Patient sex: M
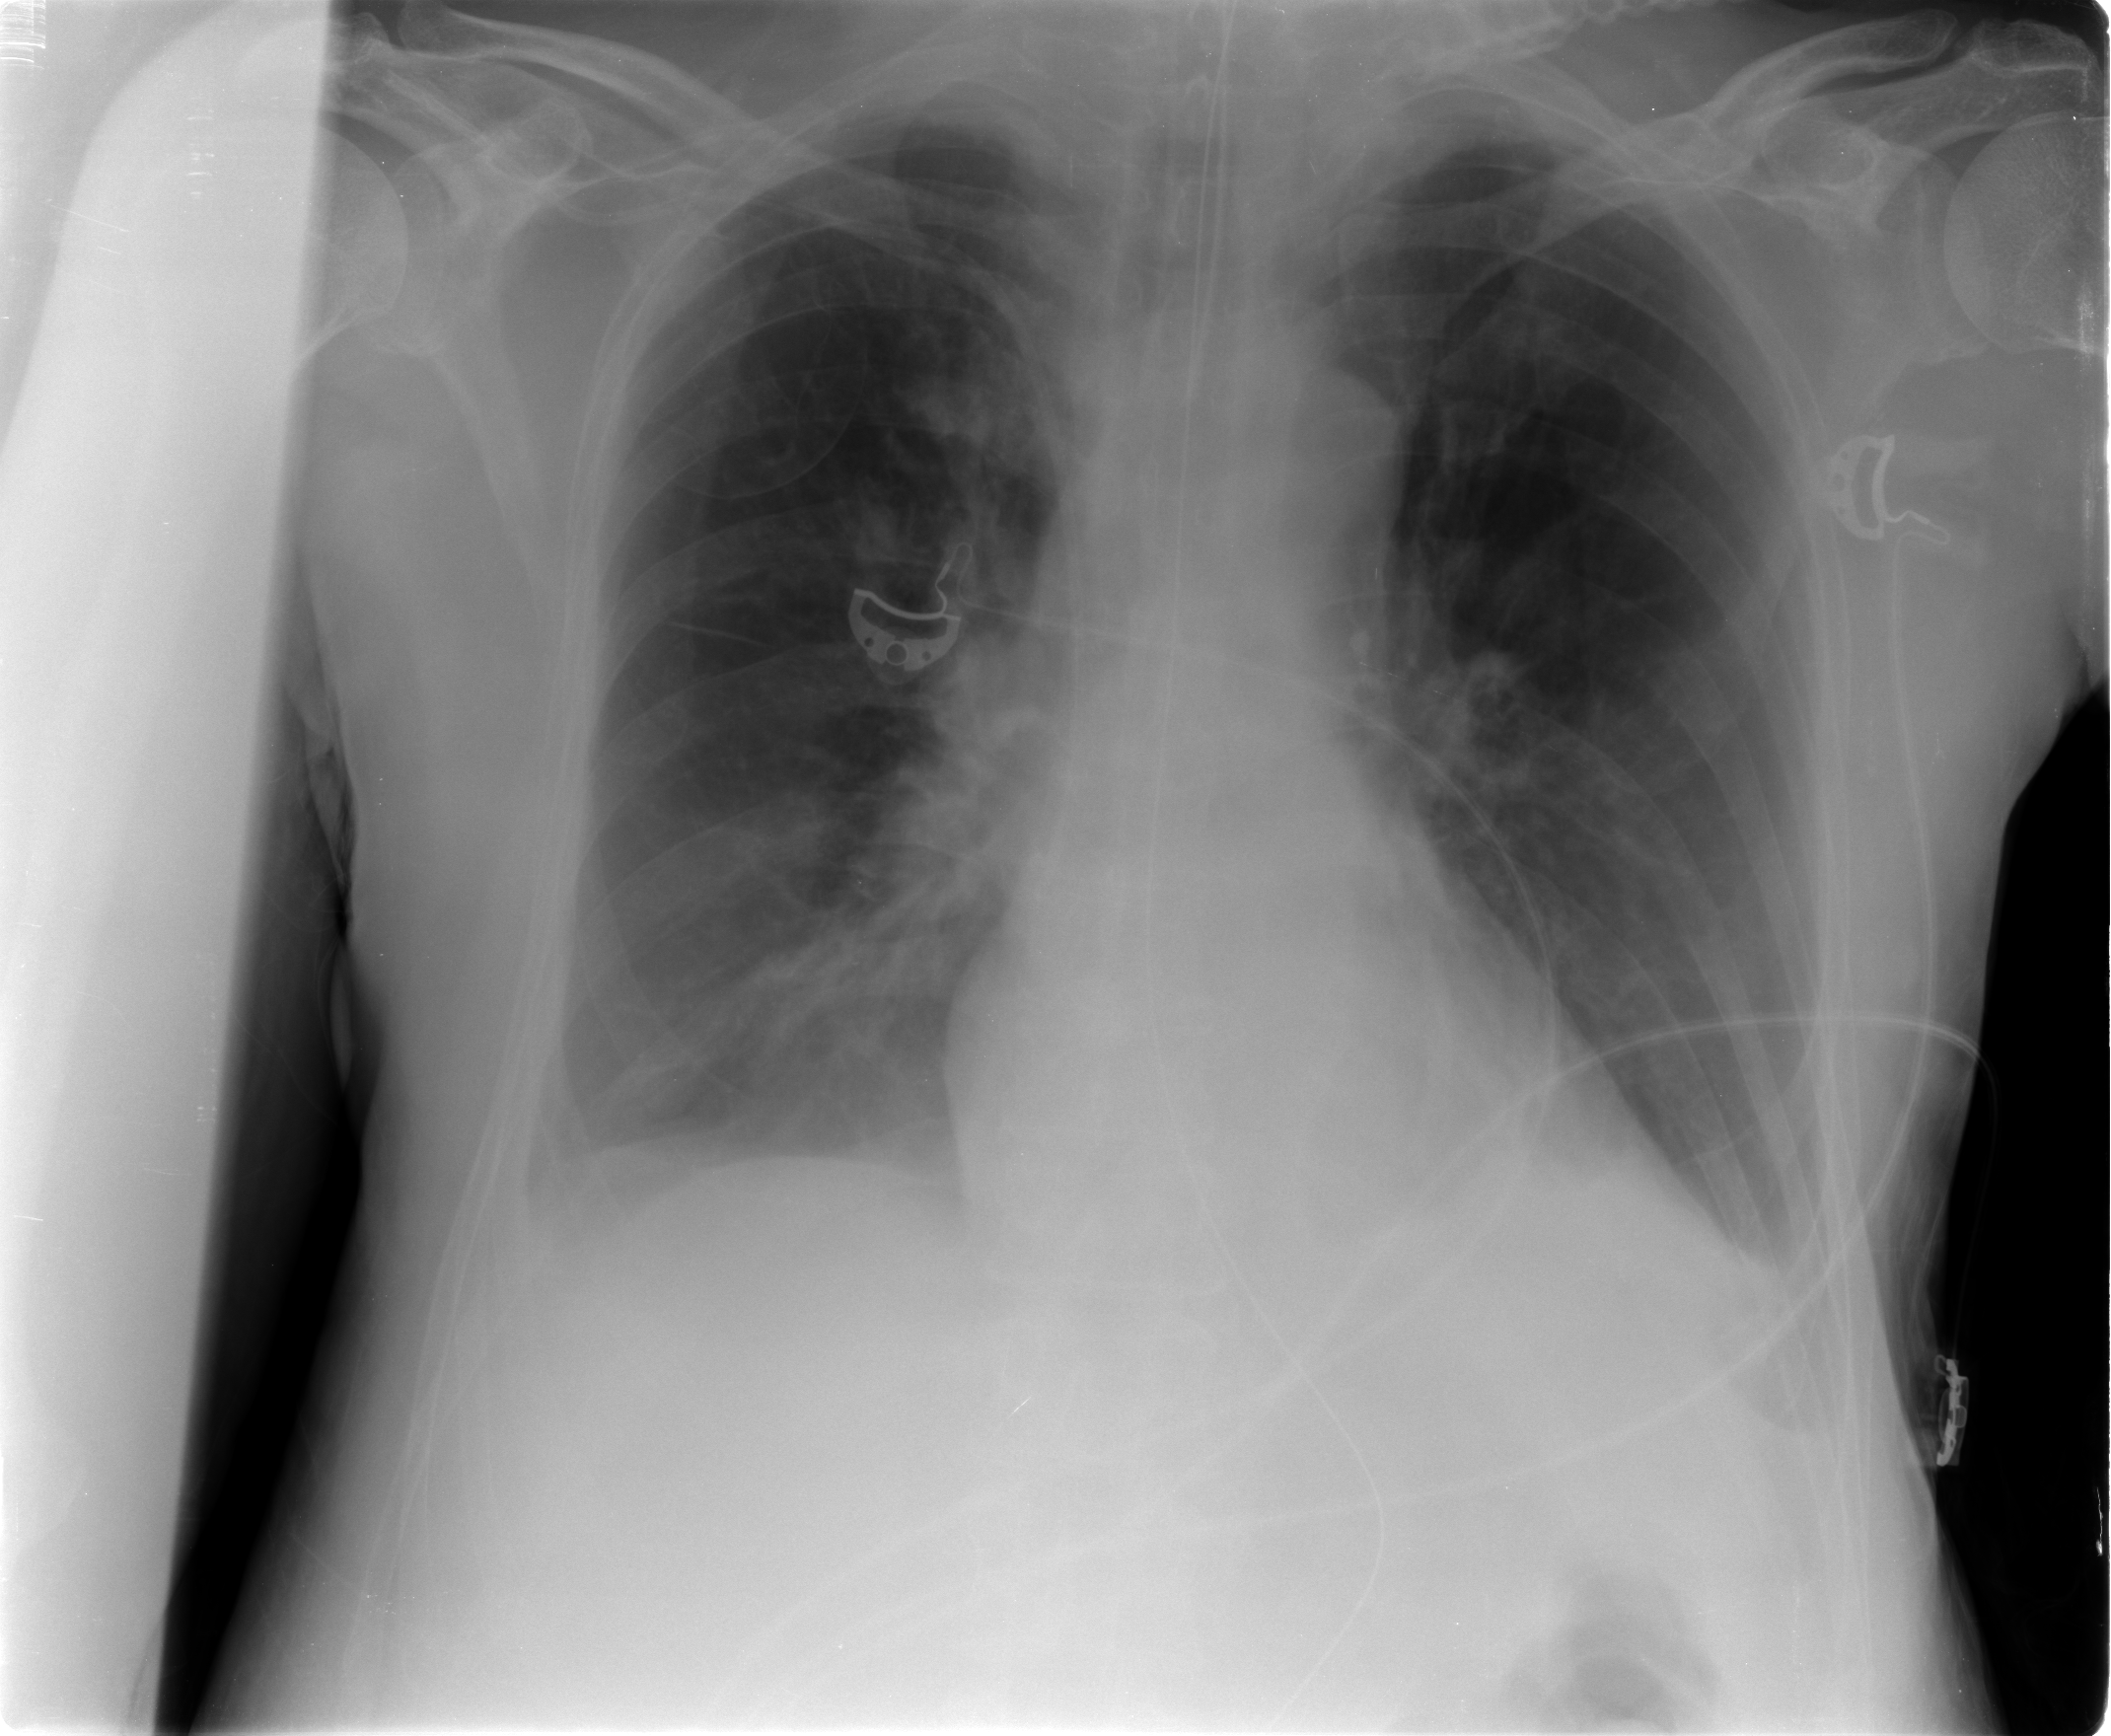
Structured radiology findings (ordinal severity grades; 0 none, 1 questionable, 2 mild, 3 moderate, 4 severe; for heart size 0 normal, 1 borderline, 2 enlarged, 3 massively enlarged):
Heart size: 0
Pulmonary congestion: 2
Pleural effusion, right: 2
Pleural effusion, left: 2
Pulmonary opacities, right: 1
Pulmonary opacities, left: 0
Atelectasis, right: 2
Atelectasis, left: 2